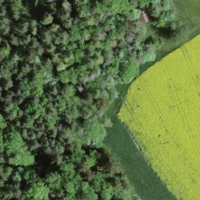
EUNIS habitat code: 44
Species observed at this site:
Clematis vitalba